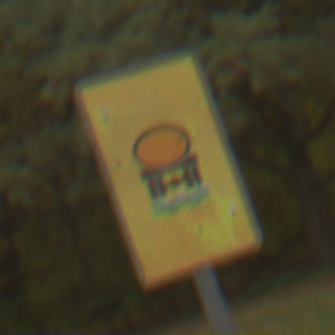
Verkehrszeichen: FahrzeugeMitWassergefaehrdenderLadungOhnePfeilsymbol
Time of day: Midday
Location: Outdoor (Nature)
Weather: Overcast
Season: Autumn
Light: Natural